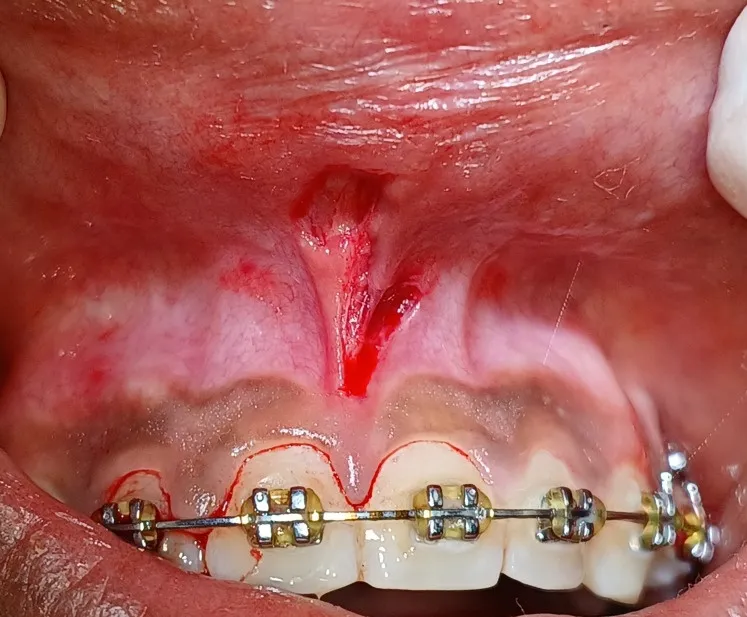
Z-shaped incision was made by two lateral horizontal incisions and one vertical incision.
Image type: medical_photograph (oral_photograph)